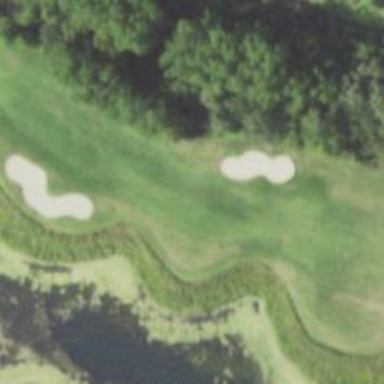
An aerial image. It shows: View of golf hole.